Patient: sex F, age 59
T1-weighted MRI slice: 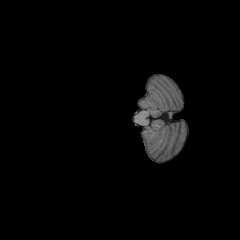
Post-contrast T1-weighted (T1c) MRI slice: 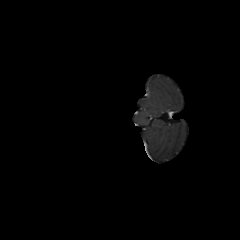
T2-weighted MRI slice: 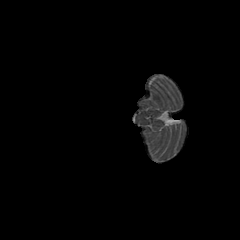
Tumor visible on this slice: no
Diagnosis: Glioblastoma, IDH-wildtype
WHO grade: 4